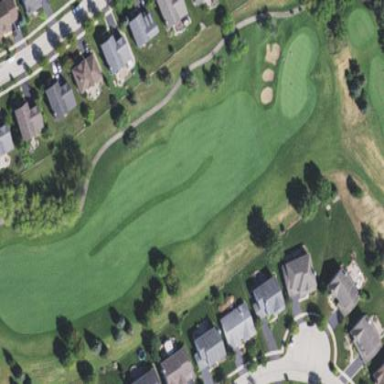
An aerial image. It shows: Rough grassy area used for golf.